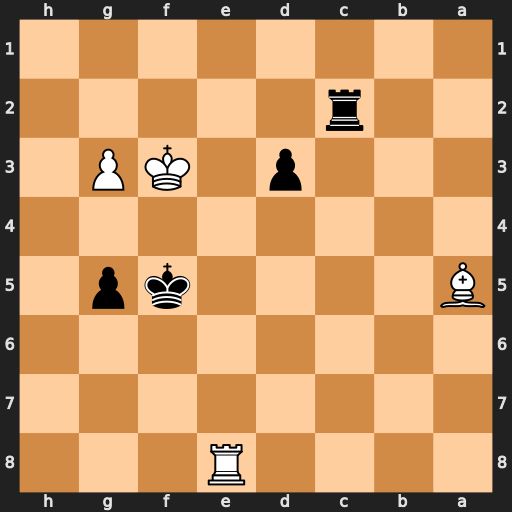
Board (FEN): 4R3/8/8/B4kp1/8/3p1KP1/2r5/8
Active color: b
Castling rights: -
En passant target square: -
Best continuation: g4+ Ke3 Re2+ Kxd3 Rxe8